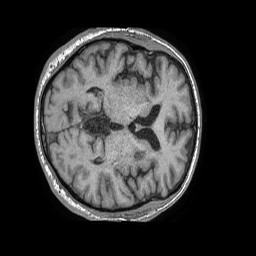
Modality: T1w
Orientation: axial
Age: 65
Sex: male
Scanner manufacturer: philips
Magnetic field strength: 1.5 T
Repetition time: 0.007938 s
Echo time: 0.00371 s